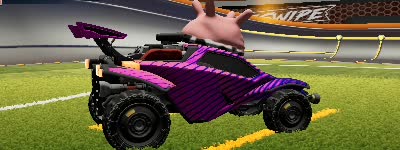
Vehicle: octane